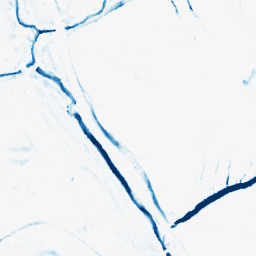
Category: morphological
Decomposition family: morphological_rect
Decomposition parameters: operation: closing
width: 5
height: 10
Upsampling method: sinc_hamming
Upsampling parameters: scale: 2
kernel_size: 4
Upsampling scale: 2